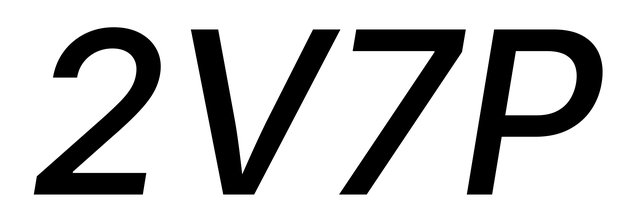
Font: Inter-Italic_Medium_Italic